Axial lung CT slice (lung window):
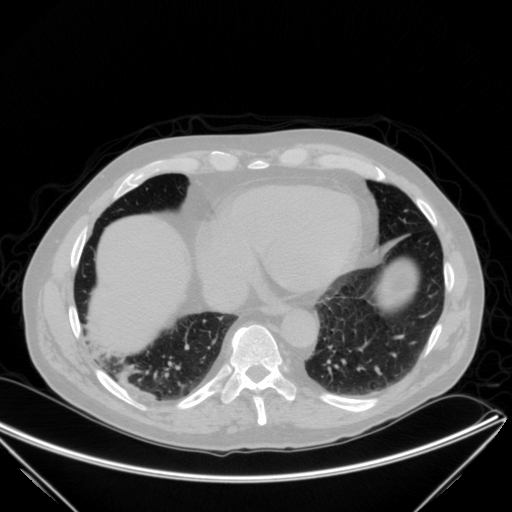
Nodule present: no